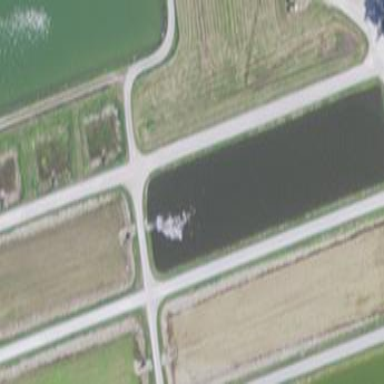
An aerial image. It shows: Pond with natural water.